Question: The <URL> claims:
"With the script loaded in the script editor click Publish > Publish to Gallery in the menu bar."
After starting a new script (for spreadsheets) project, I attempted to publish to the gallery. But there is no such option:

Was it recently removed? Do I need to change a setting somewhere?
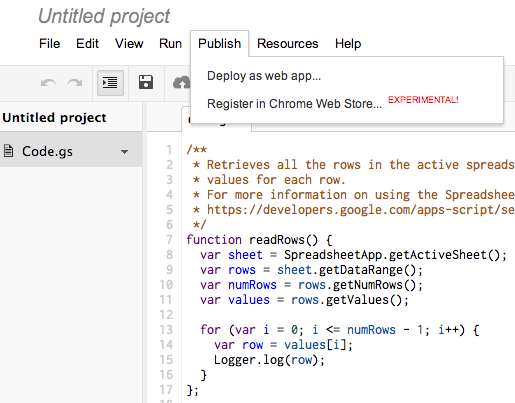
Answer: I don't think it's available on Google Apps / business accounts. I've had to make a copy to a consumer account, then publish.